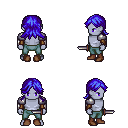
a pixel art fantasy rpg character, male body template, dark elf, purple skin, steel arm armor, teal pants, blue loose hair, leather bracers, brown shoes, dagger, four views (front, back, left, right), 2x2 character sprite sheet, small pixel art, hard edges, no anti-aliasing